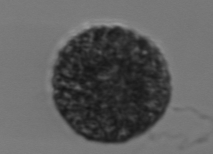
Label: Vicicitus_globosus